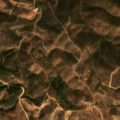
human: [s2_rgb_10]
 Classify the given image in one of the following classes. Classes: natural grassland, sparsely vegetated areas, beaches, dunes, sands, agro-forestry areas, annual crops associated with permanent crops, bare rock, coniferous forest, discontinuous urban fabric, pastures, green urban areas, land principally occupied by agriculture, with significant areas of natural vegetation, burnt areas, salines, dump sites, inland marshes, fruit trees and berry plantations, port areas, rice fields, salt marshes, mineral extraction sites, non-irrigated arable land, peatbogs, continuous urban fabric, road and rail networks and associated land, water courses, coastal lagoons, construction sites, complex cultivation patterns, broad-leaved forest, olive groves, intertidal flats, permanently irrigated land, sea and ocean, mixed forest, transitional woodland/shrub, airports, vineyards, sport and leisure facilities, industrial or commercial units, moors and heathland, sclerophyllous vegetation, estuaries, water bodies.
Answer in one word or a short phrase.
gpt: land principally occupied by agriculture, with significant areas of natural vegetation, broad-leaved forest, sclerophyllous vegetation, transitional woodland/shrub